Question: I am new here and to clarify my question relates to a school assignment so I am looking for guidance rather than code. I'm working on a program in which a text file of information on simple primitives is read to produce shapes and text on an interface. The assignment can be found here: <URL>
Unfortunately, my output differs from the provided sample as the colors and fill for some of the shapes are off.

I have spent a long time trying to find the problem and the last thing I can think of is that since I have very little experience with hex values perhaps I am parsing them wrong. This seems like a stretch and I am open to any other input as to why my output differs.
I'll include below the code I have written for the Triangle class as well as the DrawProgram, DrawInterface, and UserInterface classes for reference, here is the content of simplePrimitives.txt:
'''
TEXT,FF79E1,Programming is Fun,220,240,TimesRoman,15
TEXT,44B4D5,Java Rules!,240,270,TimesRoman,25
TEXT,0AFE47,Computer Science,230,300,TimesRoman,15
CIRCLE,FF7575,210,170,190,outline
CIRCLE,FFE920,180,150,40,filled
CIRCLE,6FFF64,390,150,40,filled
CIRCLE,CACAFF,420,180,40,filled
CIRCLE,BBDAFF,450,210,40,outline
CIRCLE,C06A45,450,250,40,filled
CIRCLE,4A9586,420,280,40,filled
CIRCLE,FF2626,390,310,40,filled
CIRCLE,F206FF,180,310,40,filled
CIRCLE,62FDCC,150,280,40,outline
CIRCLE,E8C6FF,120,250,40,filled
CIRCLE,800080,120,210,40,filled
CIRCLE,800080,150,180,40,filled
OVAL,62A9FF,10,50,80,30,outline
OVAL,F900F9,450,50,80,30,filled
OVAL,74FEF8,450,500,80,30,outline
OVAL,F7DE00,10,500,80,30,filled
SQUARE,99FD77,100,400,100,filled
SQUARE,FF800D,200,400,100,filled
SQUARE,FE8BF0,300,400,100,filled
TRIANGLE,FF4848,10,150,70,150,40,100,filled
TRIANGLE,6094DB,10,450,70,450,40,400,filled
TRIANGLE,4AE371,430,150,490,150,460,100,outline
TRIANGLE,DFDF00,430,450,490,450,460,400,filled
RECTANGLE,52FF20,120,20,300,100,filled
RECTANGLE,8C8CFF,125,25,290,90,filled
RECTANGLE,FFFF99,130,30,280,80,filled
RECTANGLE,C27E3A,135,35,270,70,filled
RECTANGLE,FF2DFF,140,40,250,60,filled
RECTANGLE,8ED6EA,145,45,240,50,filled
RECTANGLE,F70000,150,50,230,40,filled
RECTANGLE,0000Ce,155,55,220,30,filled
RECTANGLE,FFFFFF,160,60,210,20,filled
RECTANGLE,0000FF,165,65,200,10,filled
'''
Triangle Class:
'''
public class Triangle extends Primitive {
public int color;
public int x0,y0;
public int x1,y1;
public int x2,y2;
public int[] xPoints;
public int[] yPoints;
public boolean isFilled;
public void setColor(int color) {
this.color = color;
}
public void setFilled(boolean isFilled) {
this.isFilled = isFilled;
}
public Triangle(int x0, int y0, int x1, int y1, int x2, int y2) {
this.xPoints = new int[3];
this.yPoints = new int[3];
this.xPoints[0] = x0;
this.yPoints[0] = y0;
this.xPoints[1] = x1;
this.yPoints[1] = y1;
this.xPoints[2] = x2;
this.yPoints[2] = y2;
}
public void draw(UserInterface ui) {
ui.drawPolygon(xPoints, yPoints, isFilled);
if (isFilled) {
ui.fillColor(color);
} else {
ui.lineColor(color);
}
}
}
'''
DrawProgram:
'''
// DrawProgram.java - Solution for drawing program
// Author: Chris Wilcox
// Date: 2/2/2017
// Class: CS165
// Email: wilcox@cs.colostate.edu
import java.io.File;
import java.io.IOException;
import java.util.ArrayList;
import java.util.Scanner;
public class DrawProgram {
public static UserInterface ui;
/**
* Calls load, passing args[0] as the name of the text file containing graphics primitives.
* Calls draw to draw the primitives.
* @param args in this case, a valid filename for a Primitive file
* @throws InterruptedException thrown when graphics program fails
*/
public static void main(String[] args) throws InterruptedException {
// Drawing primitives
ArrayList<Primitive> primitives;
// Instantiate user interface
ui = new UserInterface();
// Close window
ui.open();
// Read primitives
primitives = load(args[0]);
// Draw primitives
draw(primitives);
// Wait for awhile (change if you want the drawing to be rendered for a
// longer period of time.
Thread.sleep(10000);
// Close window
ui.close();
}
/**
* Read graphics primitives from file
* @param filename the filename with primitive values
* @return a list of primitives
*/
public static ArrayList<Primitive> load(String filename) {
ArrayList<Primitive> primitives = new ArrayList<>();
try {
Scanner scan = new Scanner(new File(filename));
while (scan.hasNextLine()) {
int x0,y0,x1,y1,x2,y2,width,height,radius;
// Read and parse line
String line = scan.nextLine();
String[] fields = line.split(",");
if (fields.length == 0) continue; // discard empty
// Interpret primitives
switch (fields[0]) {
case "TEXT":
x0 = Integer.parseInt(fields[3]);
y0 = Integer.parseInt(fields[4]);
Text text = new Text(x0, y0 , fields[2]);
text.setColor(Integer.parseInt(fields[1], 16));
text.setFont(fields[5], Integer.parseInt(fields[6]));
primitives.add(text);
break;
case "SQUARE":
x0 = Integer.parseInt(fields[2]);
y0 = Integer.parseInt(fields[3]);
Square square = new Square(x0, y0, Integer.parseInt(fields[4]));
square.setColor(Integer.parseInt(fields[1], 16));
square.setFilled(fields[5].equals("filled"));
primitives.add(square);
break;
case "RECTANGLE":
x0 = Integer.parseInt(fields[2]);
y0 = Integer.parseInt(fields[3]);
width = Integer.parseInt(fields[4]);
height = Integer.parseInt(fields[5]);
Rectangle rect = new Rectangle(x0, y0, width, height);
rect.setColor(Integer.parseInt(fields[1], 16));
rect.setFilled(fields[6].equals("filled"));
primitives.add(rect);
break;
// YOUR CODE HERE - add triangle
case "TRIANGLE":
x0 =Integer.parseInt(fields[2]); //location on x-axis for the first point
y0 =Integer.parseInt(fields[3]); //location on y-axis for the first point
x1 =Integer.parseInt(fields[4]); //location on x-axis for the second point
y1 =Integer.parseInt(fields[5]); //location on y-axis for the second point
x2 =Integer.parseInt(fields[6]); //location on x-axis for the third point
y2 =Integer.parseInt(fields[7]); //location on y-axis for the third point
Triangle tri = new Triangle (x0,y0,x1,y1,x2,y2);
tri.setColor(Integer.parseInt(fields[1],16));
tri.setFilled(fields[8].equals("filled"));
primitives.add(tri);
break;
// YOUR CODE HERE - add circle
case "CIRCLE":
x0 = Integer.parseInt(fields[2]); //location on the x-axis
y0 = Integer.parseInt(fields[3]); //location on the y-axis
radius = Integer.parseInt(fields[4]); // - size
Circle circ = new Circle (x0,y0,radius);
circ.setColor(Integer.parseInt(fields[1],16));
circ.setFilled((fields[5].equals("Filled")));
primitives.add(circ);
break;
// YOUR CODE HERE - add oval
case "OVAL":
x0 = Integer.parseInt(fields[2]); //location on the x-axis
y0 = Integer.parseInt(fields[3]); //location on the y-axis
width = Integer.parseInt(fields[4]); //the width of the oval
height = Integer.parseInt(fields[5]); //the height of the oval
Oval oval = new Oval (x0,y0,width,height);
oval.setColor(Integer.parseInt(fields[1],16));
oval.setFilled((fields[6].equals("Filled")));
primitives.add(oval);
break;
}
}
scan.close();
} catch (IOException e) {
System.out.println("Cannot open file: " + filename);
}
return primitives;
}
/**
* Draw graphics primitives in arraylist
* @param primitives the list of Primitives
*/
public static void draw(ArrayList<Primitive> primitives) {
for (Primitive primitive : primitives) {
if (primitive instanceof Text)
((Text)primitive).draw(ui);
else if (primitive instanceof Square)
((Square)primitive).draw(ui);
else if (primitive instanceof Rectangle)
((Rectangle)primitive).draw(ui);
// YOUR CODE HERE - add triangle
else if (primitive instanceof Triangle)
((Triangle)primitive).draw(ui);
// YOUR CODE HERE - add circle
else if (primitive instanceof Circle)
((Circle)primitive).draw(ui);
// YOUR CODE HERE - add oval
else if (primitive instanceof Oval)
((Oval)primitive).draw(ui); }
}
}
'''
DrawInterface:
'''
// DrawInterface.java - Interface class for drawing program
// Author: Chris Wilcox
// Date: 2/2/2017
// Class: CS165
// Email: wilcox@cs.colostate.edu
public interface DrawInterface {
//
// Graphics control
//
/**
* Open window
*/
public abstract void open();
/**
* Close window
*/
public abstract void close();
/**
* Clear surface
*/
public abstract void clear();
//
// Graphics attributes
//
// Color selection
public abstract void lineColor(int color);
public abstract void fillColor(int color);
public abstract void textColor(int color);
/**
* Font selection
* @param fontName either Ariel or Times Roman
* @param fontSize size of the font
*/
public abstract void setFont(String fontName, int fontSize);
//
// Graphics primitives
/**
* Draw text
* @param x the location on the x-axis
* @param y the location on the y-axis
* @param string the text that will be rendered
*/
public abstract void drawText(int x, int y, String string);
/**
* Draw line
* @param x0 location on the x-axis for the first point
* @param y0 location on the y-axis for the first point
* @param x1 location on the x-axis for the second point
* @param y1 location on the y-axis for the second point
*/
public abstract void drawLine(int x0, int y0, int x1, int y1);
/**Trin
* Draw rectangle (and square)
* @param x location on the x-axis
* @param y location on the y-axis
* @param width the width of the rectangle
* @param height the height of the rectangle
* @param isFilled whether or not the rectangle is solid
*/
public abstract void drawRectangle(int x, int y, int width, int height, boolean isFilled);
/**
* Draw polygon (and triangle)
* @param xPoints the coordinates for each point on the x-axis
* @param yPoints the coordinates for each point on the y-axis
* @param isFilled whether or not the polygon is solid
*/
public abstract void drawPolygon(int[] xPoints, int[] yPoints, boolean isFilled);
/**
* Draw oval (and circle)
* @param x location on the x-axis
* @param y location on the y-axis
* @param width the width of the oval or circle
* @param height the height of the oval or circle
* @param isFilled whether or not the shape is solid
*/
public abstract void drawOval(int x, int y, int width, int height, boolean isFilled);
}
'''
UserInterface:
'''
import java.awt.BorderLayout;
import java.awt.Color;
import java.awt.Font;
import java.awt.Graphics;
import java.awt.Graphics2D;
import java.awt.RenderingHints;
import java.awt.image.BufferedImage;
import javax.swing.JFrame;
import javax.swing.JLabel;
import javax.swing.JPanel;
import javax.swing.UIManager;
/**
* UserInterface.java - Graphics Code for drawing program
* Author: Chris Wilcox
* Date: 2/2/2017
* Class: CS165
* Email: wilcox@cs.colostate.edu
*/
public class UserInterface extends JFrame implements DrawInterface {
// User interface variables
private static final long serialVersionUID = 1L;
private JPanel topPanel; // Text panel
private JPanel bottomPanel; // Drawing panel
private JLabel textLabel;
private Font font = new Font("Serif", Font.PLAIN, 24);
private Color topColor = new Color(0x23A34A);
private Color bottomColor = new Color(0x6B8E23);
private BufferedImage surface; // Drawing surface
private Graphics2D gc; // Graphics context
private Color colorLine = Color.WHITE;
private Color colorFill = Color.WHITE;
private Color colorText = Color.WHITE;
private int gWidth; // Surface width
private int gHeight; // Surface height
private int numberPrimitives = 0; // Counts primitives
/**
* noargs constructor for UserInterface
*/
public UserInterface() {
// Platform customization
try {
UIManager.setLookAndFeel(UIManager.getCrossPlatformLookAndFeelClassName());
} catch (Exception e) {
e.printStackTrace();
}
setupTopPanel(); // Setup text area (top panel)
setupBottomPanel(); // Setup drawing area (bottom panel)
// Combine panels
add(topPanel, BorderLayout.NORTH);
add(bottomPanel, BorderLayout.CENTER);
// Window setup
setupWindow();
// Initialize graphics
initializeGraphics();
}
/**
* Sets up the top panel for status area
*/
private void setupTopPanel() {
textLabel = new JLabel("Number Primitives: " + numberPrimitives);
textLabel.setFont(font);
textLabel.setForeground(new Color(0xFFFFFF));
topPanel = new JPanel();
topPanel.add(textLabel);
topPanel.setBackground(topColor);
}
/**
* Sets up the bottom panel for drawing primitives
*/
@SuppressWarnings("serial")
private void setupBottomPanel() {
// Setup for rendering
bottomPanel = new JPanel() {
@Override
protected void paintComponent(Graphics g) {
super.paintComponent(g);
g.drawImage(surface, 0, 0, null);
}
};
bottomPanel.setBackground(bottomColor);
}
/*
* Sets up the window attributes
*/
private void setupWindow() {
setSize(550, 650);
setTitle("Drawing Application");
setResizable(true);
setLocationRelativeTo(null);
setDefaultCloseOperation(JFrame.DISPOSE_ON_CLOSE);
setVisible(true);
}
/**
* Sets up the graphics context
*/
public void initializeGraphics() {
gWidth = bottomPanel.getWidth();
gHeight = bottomPanel.getHeight();
surface = new BufferedImage(gWidth, gHeight, BufferedImage.TYPE_INT_RGB);
gc = (Graphics2D) surface.getGraphics();
gc.setRenderingHint(RenderingHints.KEY_TEXT_ANTIALIASING, RenderingHints.VALUE_TEXT_ANTIALIAS_ON);
gc.setBackground(bottomColor);
gc.clearRect(0, 0, gWidth, gHeight);
}
/**
* Opens the window
*/
public void open() {
setVisible(true);
}
/**
* Closes the window
*/
public void close() {
setVisible(false);
dispose();
}
/**
* Clears the screen
*/
public void clear() {
gc.setBackground(bottomColor);
gc.clearRect(0, 0, gWidth, gHeight);
}
/**
* Sets the line color
* @param color the line color for the shapes
*/
public void lineColor(int color) {
colorLine = new Color(color);
}
/**
* Sets the fill color
* @param color the fill color for the shapes
*/
public void fillColor(int color) {
colorFill = new Color(color);
}
/**
* Sets the text color
* @param color hexadecimal color stored as an int
*/
public void textColor(int color) {
colorText = new Color(color);
}
/**
* Sets the font
* @param fontName
* @param fontSize
*/
public void setFont(String fontName, int fontSize) {
gc.setFont(new Font(fontName, Font.BOLD, fontSize));
}
/**
* Draws text
* @param x location on the x-axis
* @param y location on the y-axis
* @param string the text to render
*/
public void drawText(int x, int y, String string) {
gc.setColor(colorText);
gc.drawChars(string.toCharArray(), 0, string.length(), x, y);
update();
}
/**
* Draws a line
* @param x0 location on the x-axis for the first point
* @param y0 location on the y-axis for the first point
* @param x1 location on the x-axis for the second point
* @param y1 location on the y-axis for the second point
*/
public void drawLine(int x0, int y0, int x1, int y1) {
gc.setColor(colorLine);
gc.drawLine(x0, y0, x1, y1);
update();
}
/**
* Draws a rectangle
* @param x location on the x-axis
* @param y location on the y-axis
* @param width width of the square or rectangle
* @param height height of the square or rectangle
* @param isFilled whether or not the shape is filled
*/
public void drawRectangle(int x, int y, int width, int height, boolean isFilled) {
if (isFilled) {
gc.setColor(colorFill);
gc.fillRect(x, y, width, height);
}
else {
gc.setColor(colorLine);
gc.drawRect(x, y, width, height);
}
update();
}
/**
* Draws a polygon
* @param xPoints the x coordinates for the polygon
* @param yPoints the y coordinates for the polygon
* @param isFilled whether or not the polygon is filled
*/
public void drawPolygon(int[] xPoints, int[] yPoints, boolean isFilled) {
if (isFilled) {
gc.setColor(colorFill);
gc.fillPolygon(xPoints, yPoints, xPoints.length);
}
else {
gc.setColor(colorLine);
gc.drawPolygon(xPoints, yPoints, xPoints.length);
}
update();
}
/**
* Draws an oval or circle
* @param x location on the x-axis
* @param y location on the y-axis
* @param width the width of the oval or circle
* @param height the height of the oval or circle
* @param isFilled whether or not the shape is filled
*/
public void drawOval(int x, int y, int width, int height, boolean isFilled) {
if (isFilled) {
gc.setColor(colorFill);
gc.fillOval(x, y, width, height);
}
else {
gc.setColor(colorLine);
gc.drawOval(x, y, width, height);
}
update();
}
/**
* Update number of primitives
*/
private void update() {
numberPrimitives++;
textLabel.setText("Number Primitives: " + numberPrimitives);
repaint();
}
}
'''
I greatly appreciate any advice, thanks for reading my question.
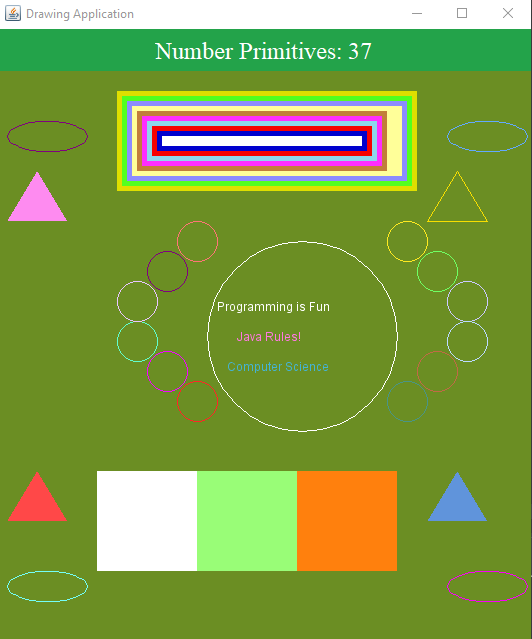
Answer: The colors issue is a logic error in the order of your 'draw' method. If you look at the output, each shape draws using the color of the previously set color, instead of the correct one. You want to set your color before you draw the shape, so the code would look like this:
'''
public void draw(UserInterface ui) {
if (isFilled) {
ui.fillColor(color);
} else {
ui.lineColor(color);
}
ui.drawPolygon(xPoints, yPoints, isFilled);
}
'''
Also you have a few typos in the 'load' method of the 'DrawProgram' class. In the cases of circle and oval, you have written '"Filled"' instead of the lower case '"filled"', and you can tell since all the ovals and circles are outlines in your ouput.